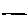
Label: line